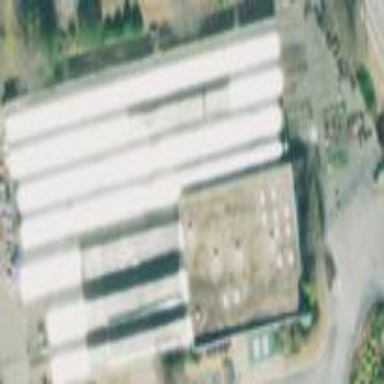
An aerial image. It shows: Building within plant nursery area.